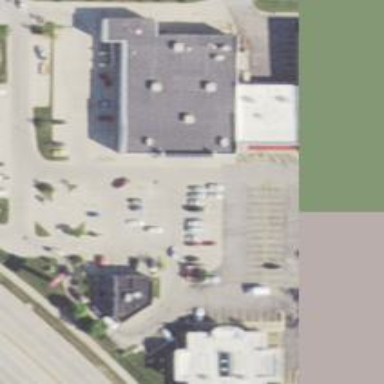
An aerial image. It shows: Fitness centre on leisure land.